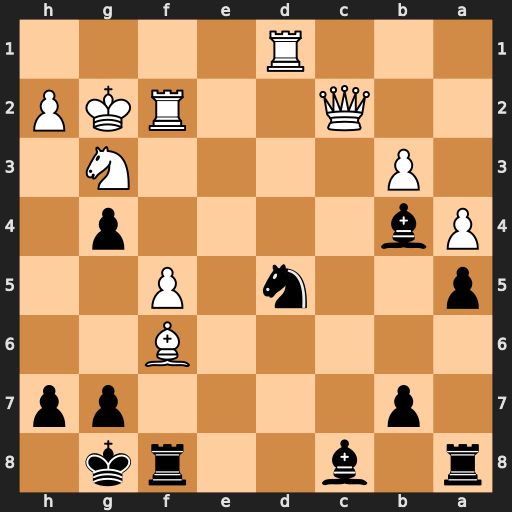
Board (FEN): r1b2rk1/1p4pp/5B2/p2n1P2/Pb4p1/1P4N1/2Q2RKP/3R4
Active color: b
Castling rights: -
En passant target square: -
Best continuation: Ne3+ Kg1 Nxc2